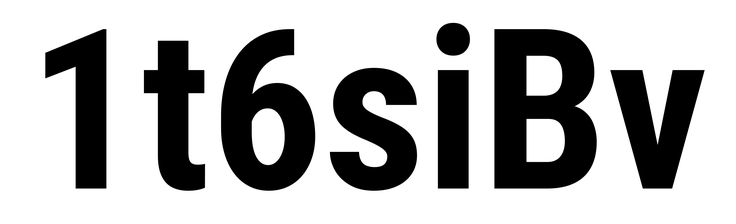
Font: Roboto_Condensed_Bold